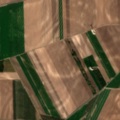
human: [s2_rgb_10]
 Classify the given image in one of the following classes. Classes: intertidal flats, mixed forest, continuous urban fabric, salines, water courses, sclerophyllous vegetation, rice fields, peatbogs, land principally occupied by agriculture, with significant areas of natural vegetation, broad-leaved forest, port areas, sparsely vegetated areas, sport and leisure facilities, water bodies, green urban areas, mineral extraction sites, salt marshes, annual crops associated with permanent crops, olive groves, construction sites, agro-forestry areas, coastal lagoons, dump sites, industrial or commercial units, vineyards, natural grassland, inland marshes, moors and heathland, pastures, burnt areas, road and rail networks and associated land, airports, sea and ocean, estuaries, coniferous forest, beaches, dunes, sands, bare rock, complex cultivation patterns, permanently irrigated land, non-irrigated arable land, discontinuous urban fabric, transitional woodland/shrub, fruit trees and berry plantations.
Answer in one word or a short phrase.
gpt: non-irrigated arable land